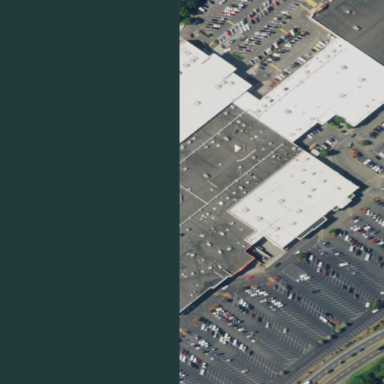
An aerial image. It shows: Mall building.